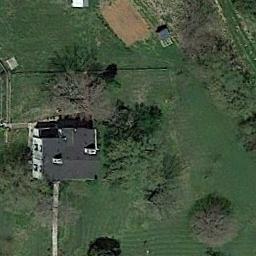
Label: residential